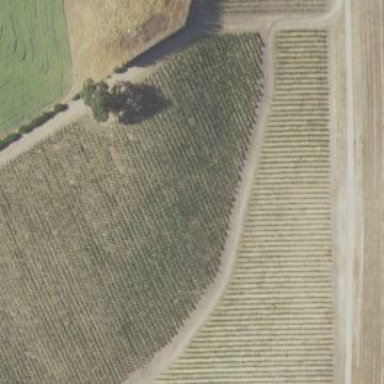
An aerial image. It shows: Vineyard.